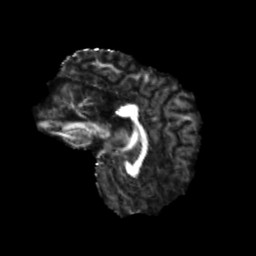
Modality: FA
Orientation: sagittal
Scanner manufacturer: siemens
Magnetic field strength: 3 T
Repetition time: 4 s
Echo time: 0.0594 s